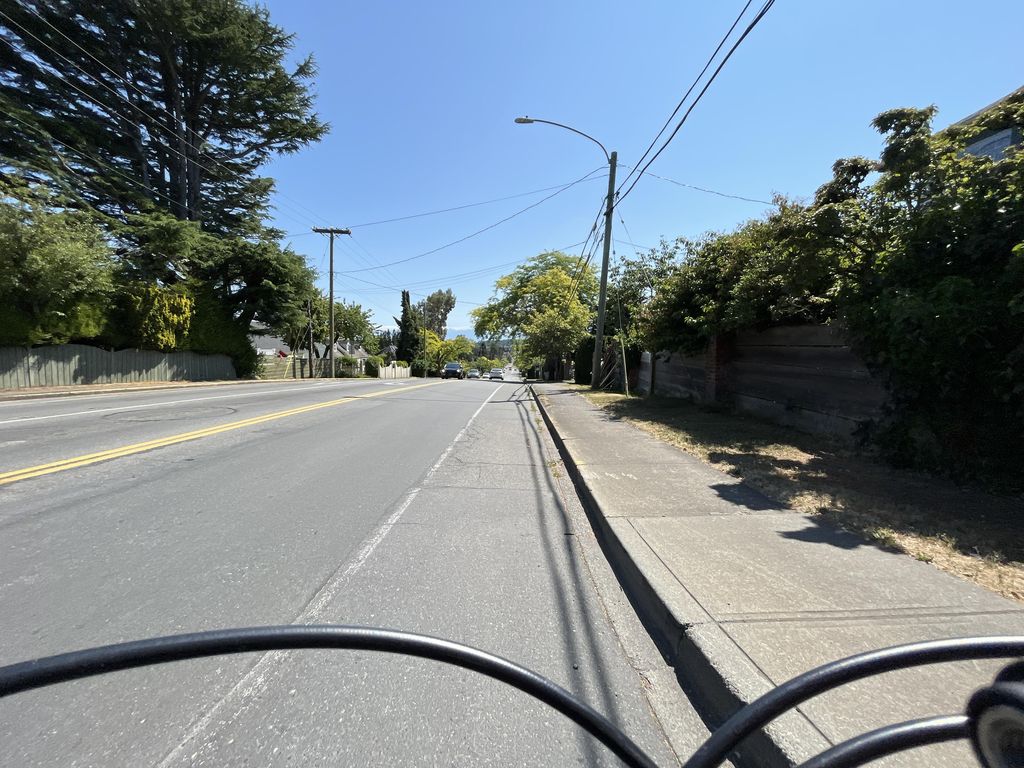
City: victoria